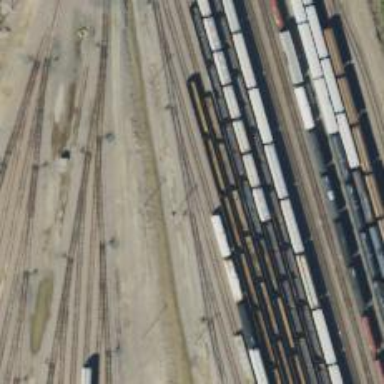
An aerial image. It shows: Railway yard used for servicing trains.